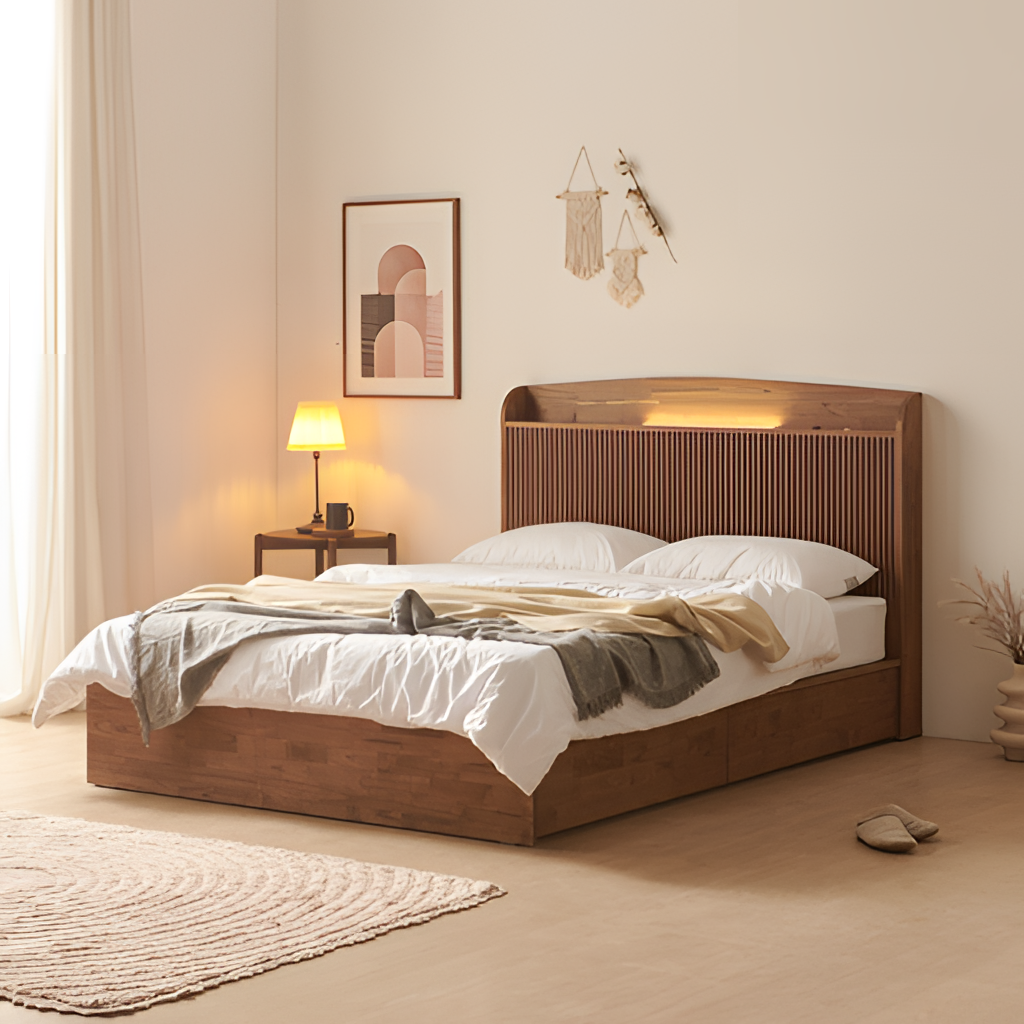
brown wood illuminated headboard bed, bedroom, paint wallpaper, with solid pattern, wood flooring, with plank pattern, minimalist